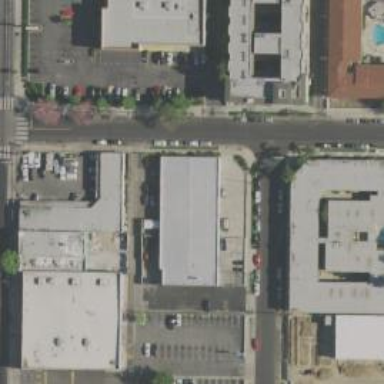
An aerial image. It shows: Alleyway designated as service road.